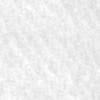
Label: no_change